Aerial crown-view tile of a tropical tree (Barro Colorado Island, Panama), acquired 20250317:
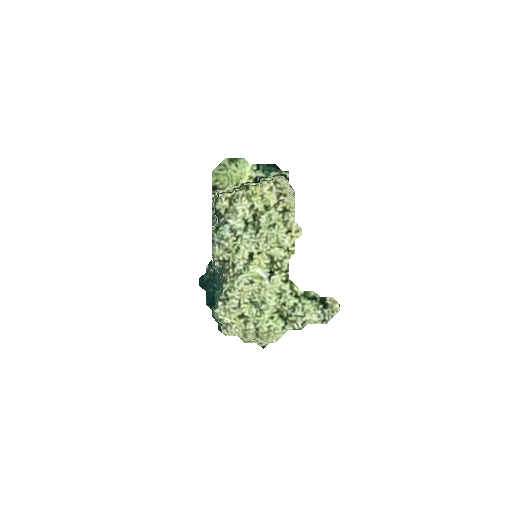
Species: Cecropia insignis
GBIF accepted scientific name: Cecropia insignis
Crown area: 23.019 m²